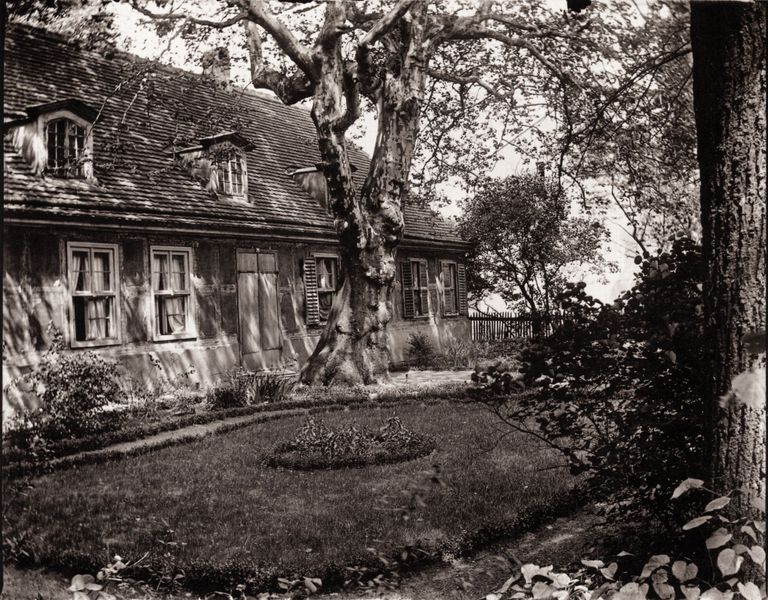
Titel: Landhaus mit altem Baum
Künstler: Heinrich Zille
Schlagwörter: baum, blätter, himmel, laub, schatten, weiß, bäume, landschaft, äste, blumen, fenster, grau, licht, schwarz, tür, anlage, dach, gebäude, gras, haus, rasen, weg, wiese, zaun, alt, ast, baumstamm, gräser, natur, stamm, strauch, zweige, büsche, gebüsch, sonne, sträucher, land, blatt, pflanze, pflanzen, dachziegel, fensterläden, kamin, oval, rund, schornstein, garten, terrasse, sommer, mauer, schornsteine, sprossenfenster, ziegel, bauernhof, hof, idylle, bank, stämme, vorhänge, stimmung, lichteinfall, tor, foto, fotografie, photographie, eingang, innenhof, durchblick, dachfenster, gauben, schwarz-weiss, laubbaum, photo, ziegelsteine, baumbestand, eiß, schwarzw, geäst, lichtspiel, rinde, bauernhaus, beet, beete, blumenbeet, gaupen, herz, knorrig, baumrinde, fotographie, friedlich, ziegelstein, dachgiebel, fensterreihe, ziegek, ferienhaus, rinden, rodell, kontrasreich